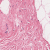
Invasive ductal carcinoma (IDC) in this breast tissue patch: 0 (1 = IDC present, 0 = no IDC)